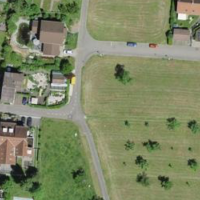
EUNIS habitat code: 25
Species observed at this site:
Prunus spinosa